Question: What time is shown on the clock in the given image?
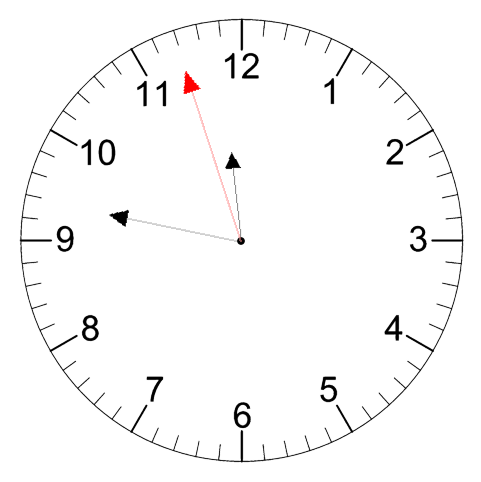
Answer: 11:46:57